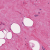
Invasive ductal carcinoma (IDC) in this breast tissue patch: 0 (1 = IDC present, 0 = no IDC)